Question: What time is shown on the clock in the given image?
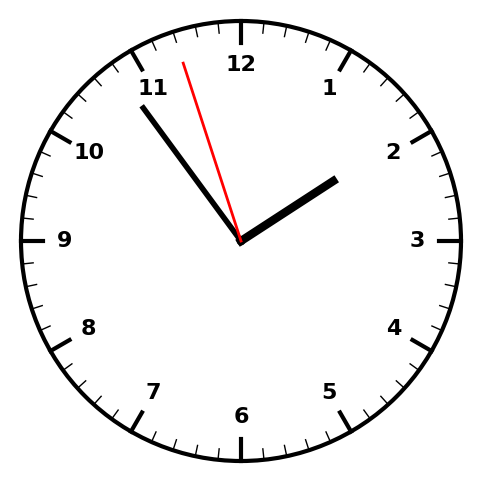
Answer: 01:53:57